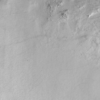
Label: not_dusty